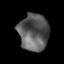
Tissue: lung
Cell type: Epithelial cells
Senescence score: 0.1808
Nuclear area (px): 1082
Mean DAPI intensity: 91.305